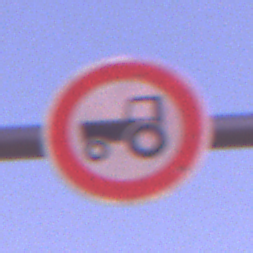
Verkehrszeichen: VerbotKraftfahrzeugeZuegeNichtSchneller25
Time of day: Dawn
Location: Outdoor (Nature)
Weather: PartlyCloudy
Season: NotSpecified
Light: Natural